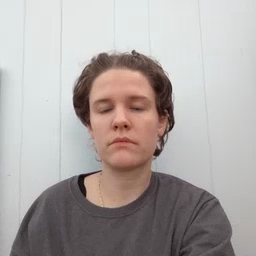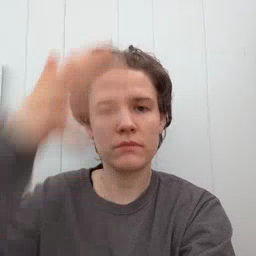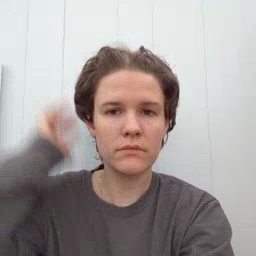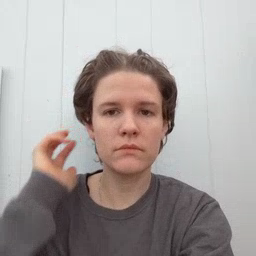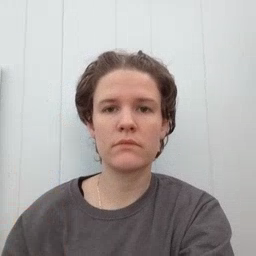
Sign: lion